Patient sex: M
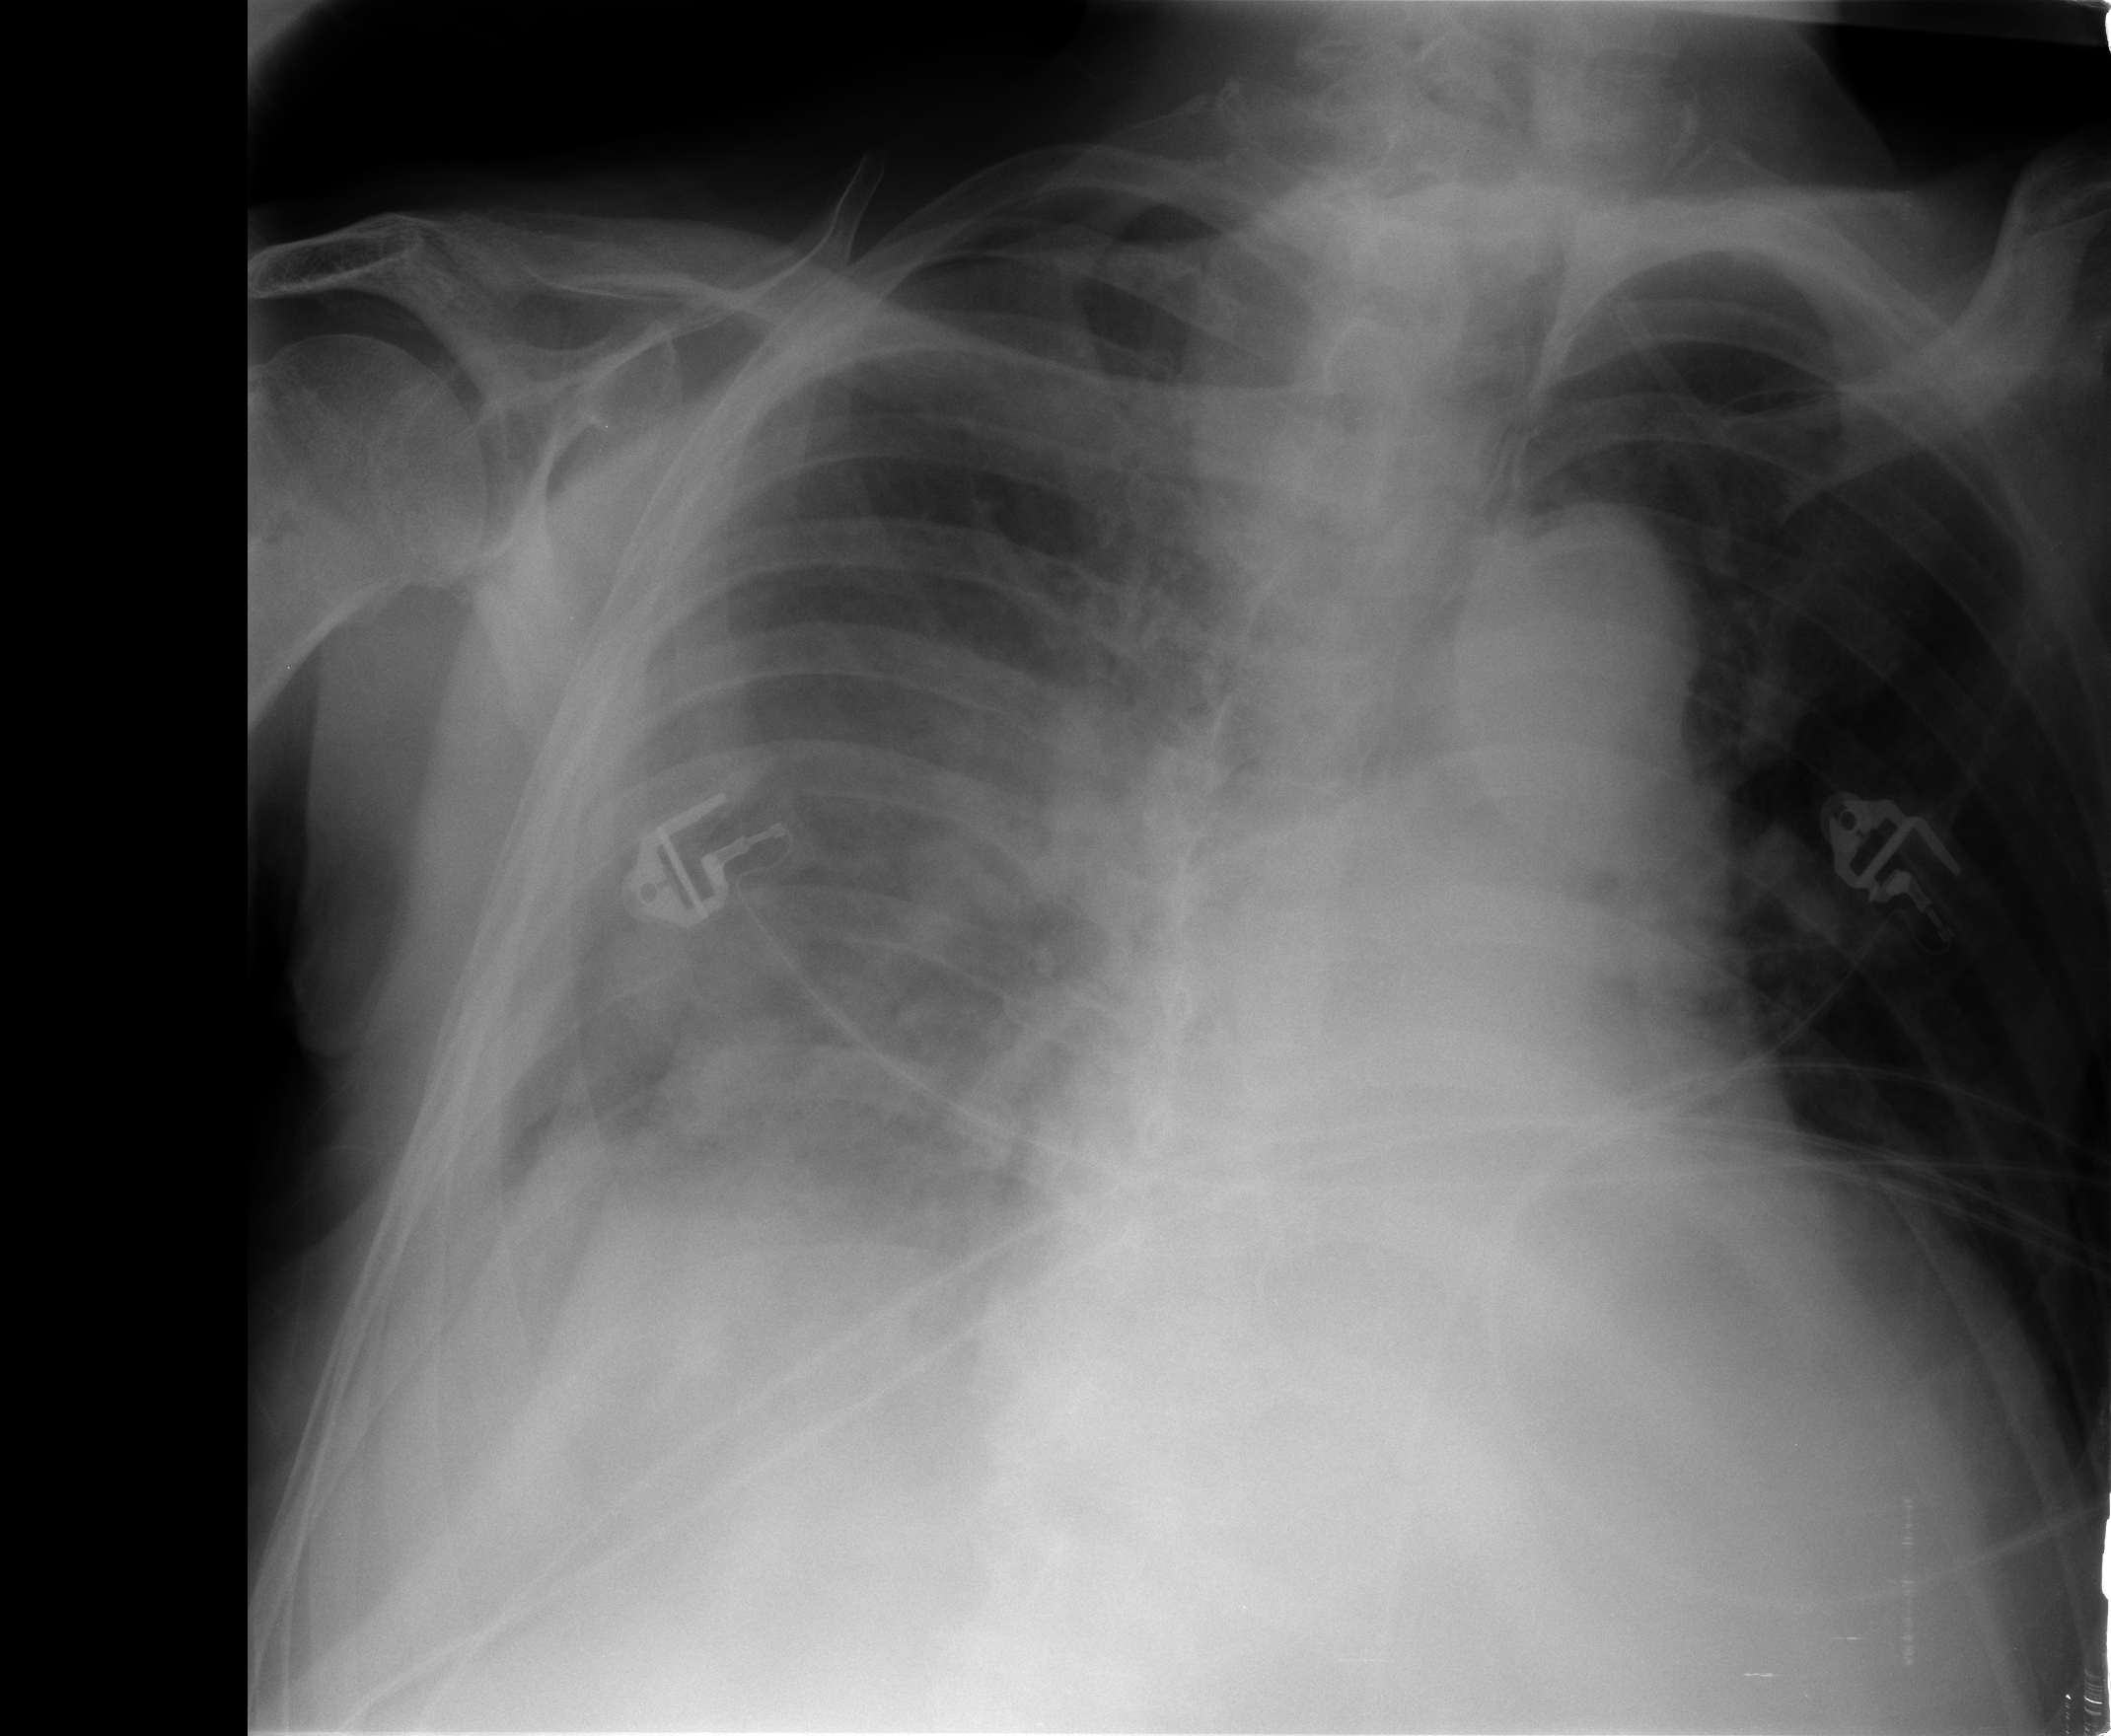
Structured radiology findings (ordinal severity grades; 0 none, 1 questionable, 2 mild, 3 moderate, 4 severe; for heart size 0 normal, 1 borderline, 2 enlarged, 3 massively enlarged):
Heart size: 2
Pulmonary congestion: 1
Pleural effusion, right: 2
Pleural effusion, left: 0
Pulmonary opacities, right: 2
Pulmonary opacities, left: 0
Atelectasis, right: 2
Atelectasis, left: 0